Aerial crown-view tile of a tropical tree (Barro Colorado Island, Panama), acquired 20240716:
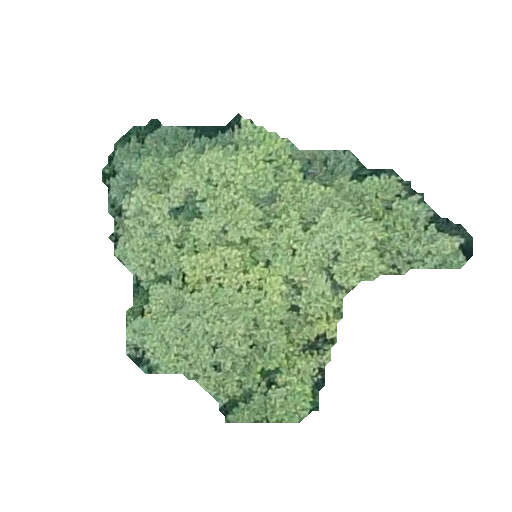
Species: Luehea seemannii
GBIF accepted scientific name: Luehea seemannii
Crown area: 107.454 m²